Question: I've got a table.
Inside the table I've got '<a class="available">available</a>',
but it seems the height doesn't cover the whole table row.
html:
'''
<table with="100%" class="list_table">
<tbody>
<tr>
<td><a class="available">Available</a></td>
<td><a class="booked"><span>Nose to mouth</span><span>Frown Lines</span></a></td>
</tr>
</tbody>
</table>
'''
css:
'''
.list_table thead th, .list_table tbody td { border:1px solid #D3D9CB; font-size:12px; position:relative !important;}
.available { background:#98AEB3; display:block; height:100%;}
.booked { background:#F2AE30; }
'''
image is attached:

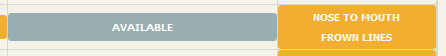
Answer: if
'''
.available { background:#98AEB3; display:block; height:100%;padding:0;margin:0;}
'''
doesn't help, try adding:
'''
.available { background:#98AEB3; display:block; height:100%;line-height:18px;}
'''
play around with the line-height pixels to tweak it, should work.